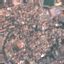
Land use / land cover class: Residential